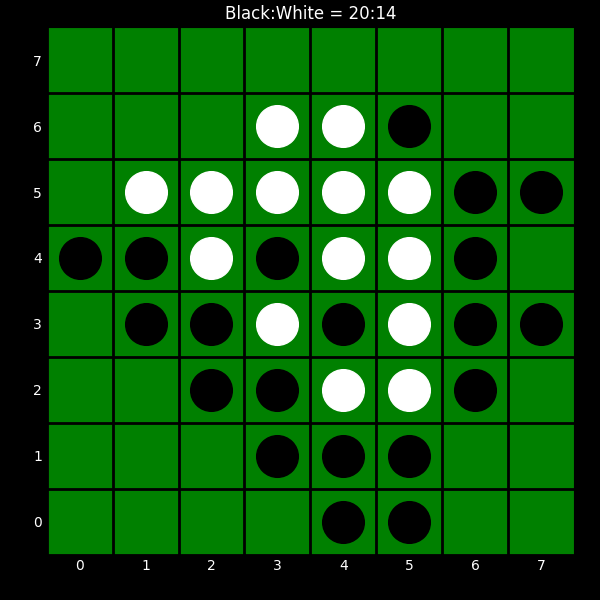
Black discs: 20
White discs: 14